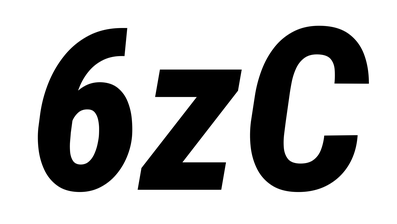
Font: Roboto-Italic_Condensed_ExtraBold_Italic